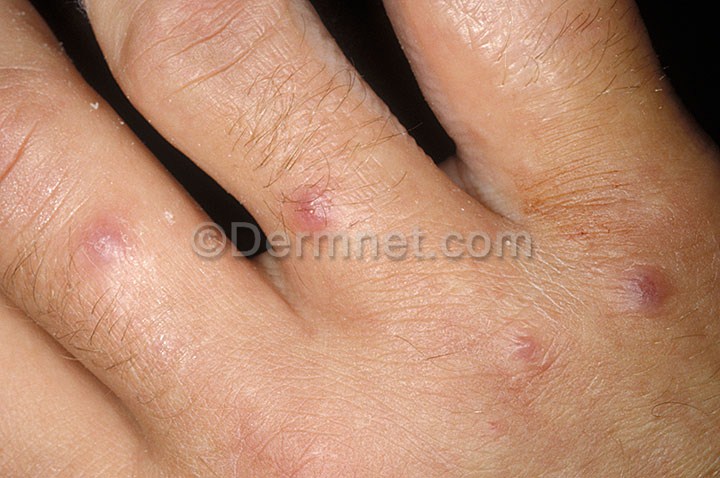
Disease: Scabies Lyme Disease and other Infestations and Bites